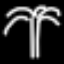
Label: palm tree